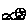
Label: car